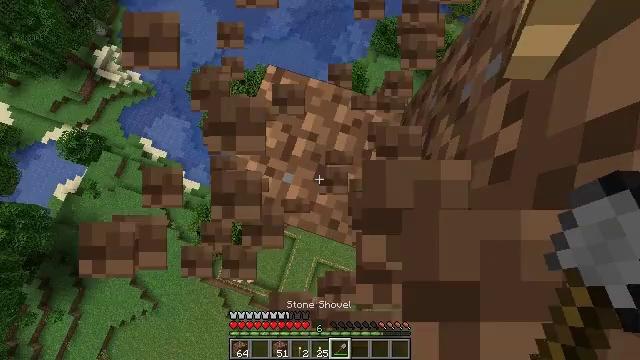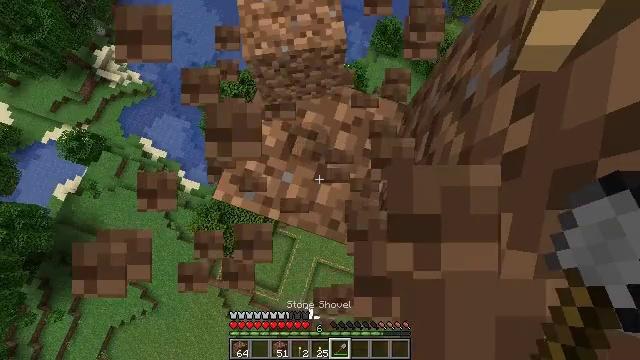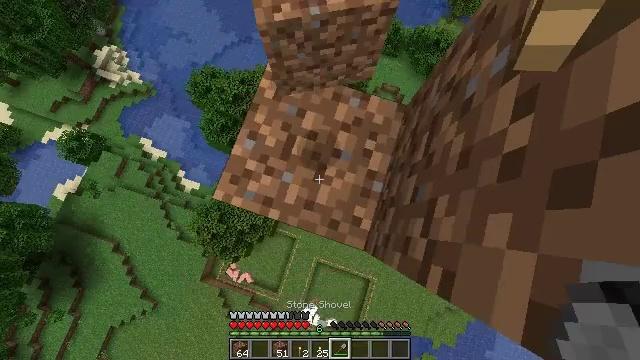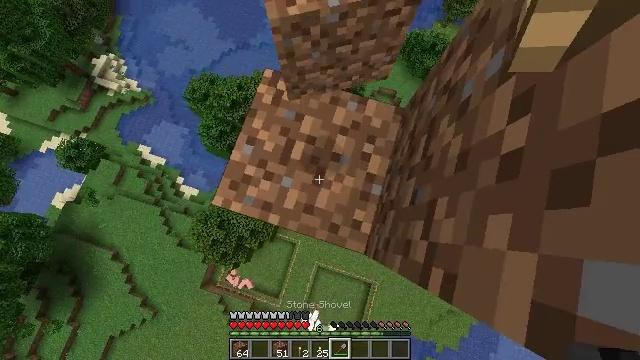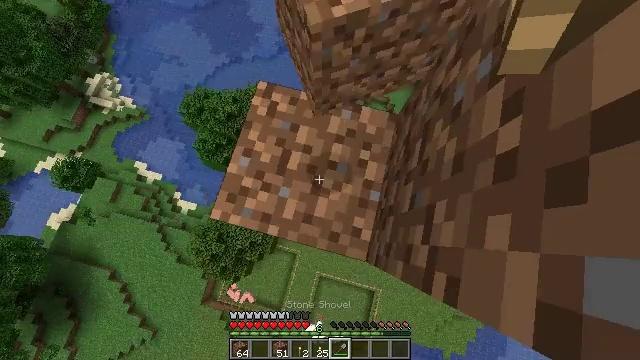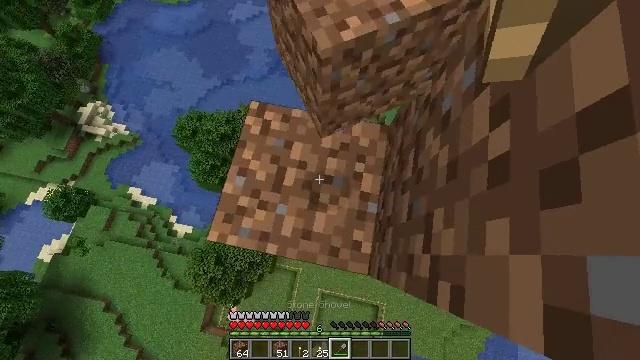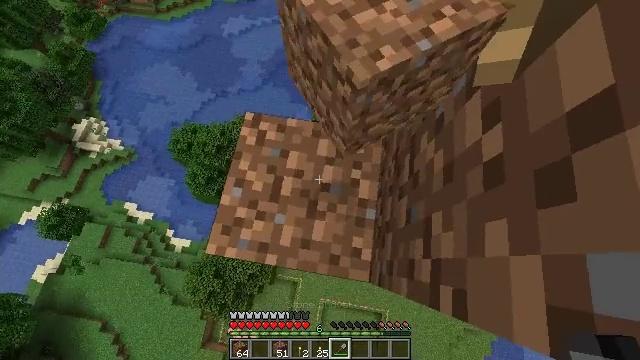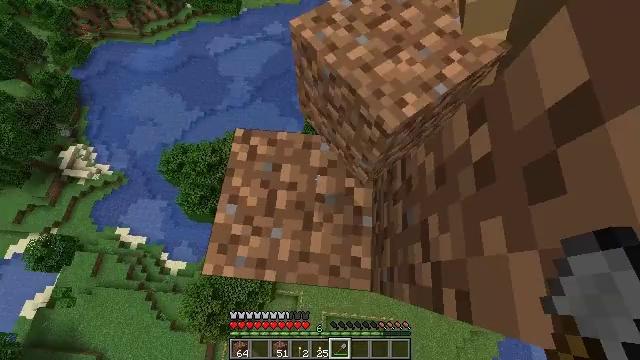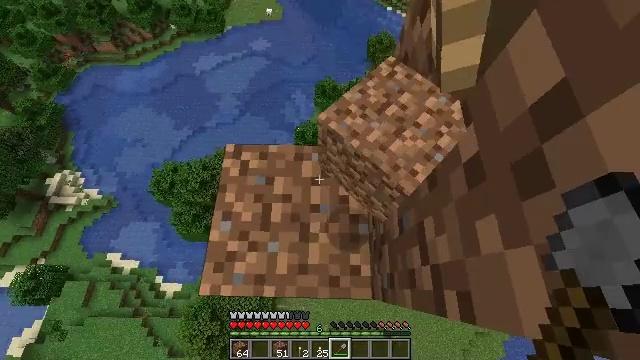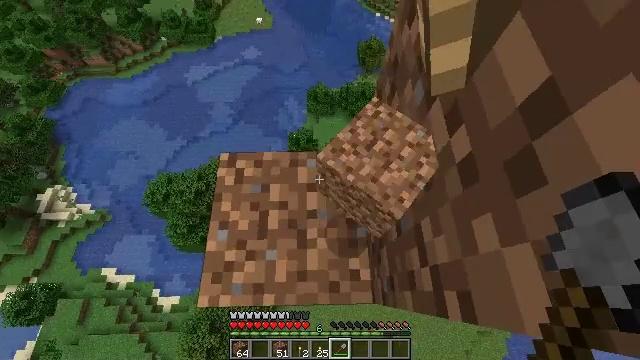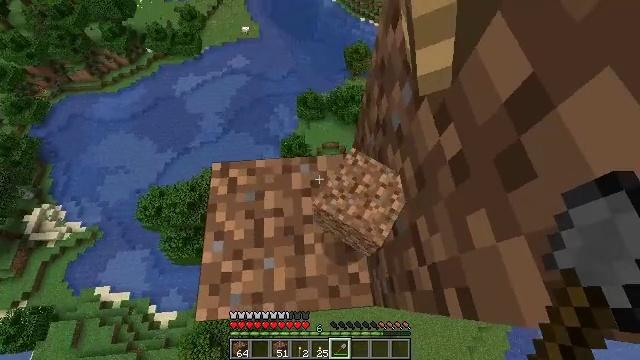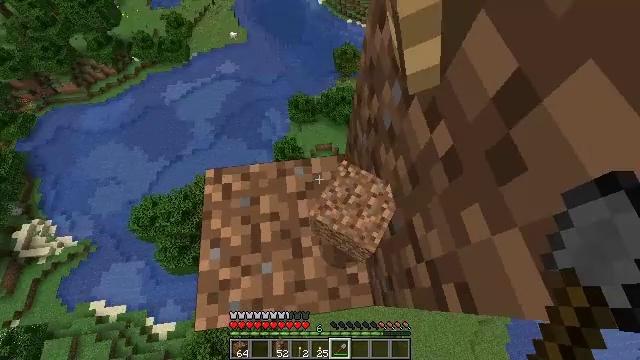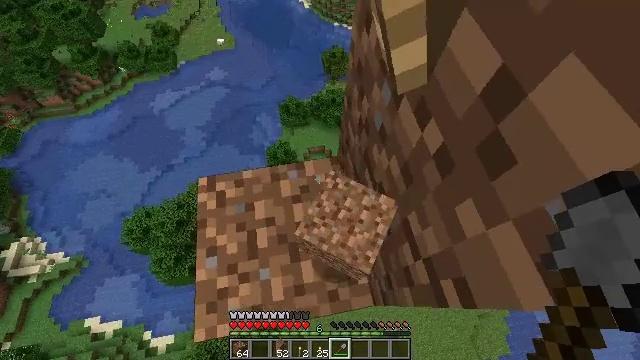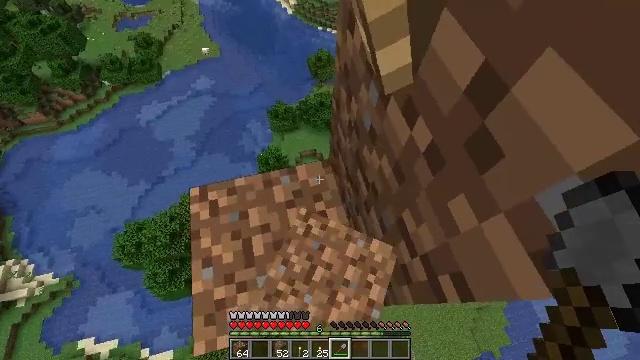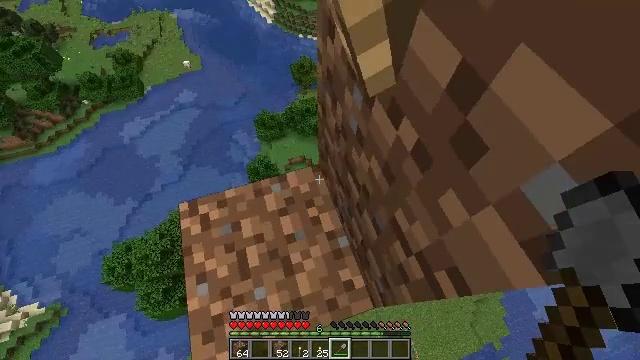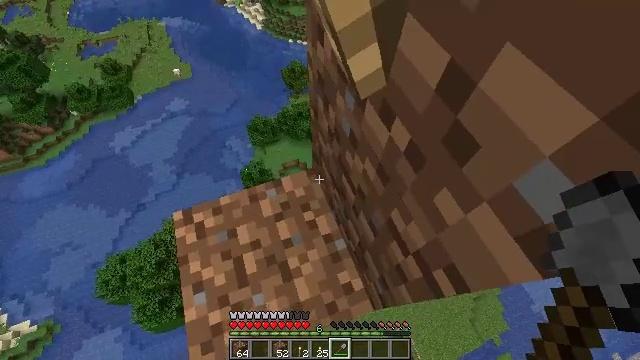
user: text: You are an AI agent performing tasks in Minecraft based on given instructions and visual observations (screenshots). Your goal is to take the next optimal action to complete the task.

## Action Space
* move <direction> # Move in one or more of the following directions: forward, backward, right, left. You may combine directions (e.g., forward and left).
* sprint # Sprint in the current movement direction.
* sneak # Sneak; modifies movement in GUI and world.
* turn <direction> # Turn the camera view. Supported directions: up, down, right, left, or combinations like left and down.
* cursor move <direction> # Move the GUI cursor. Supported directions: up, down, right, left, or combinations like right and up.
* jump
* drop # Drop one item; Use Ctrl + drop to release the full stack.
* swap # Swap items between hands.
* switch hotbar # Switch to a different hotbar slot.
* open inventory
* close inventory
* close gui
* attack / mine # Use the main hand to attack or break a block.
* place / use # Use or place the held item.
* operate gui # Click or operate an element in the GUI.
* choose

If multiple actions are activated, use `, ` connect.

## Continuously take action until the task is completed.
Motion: motion action
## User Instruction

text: Gather the wall torch from the wall.
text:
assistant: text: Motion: no_op
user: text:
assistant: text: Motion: no_op
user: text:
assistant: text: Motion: turn right
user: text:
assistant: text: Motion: turn right and up
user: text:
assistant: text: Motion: turn right and up
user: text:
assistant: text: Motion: turn right and up
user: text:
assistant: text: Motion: turn right and up
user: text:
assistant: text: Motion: turn right and up
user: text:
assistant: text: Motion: turn right and up
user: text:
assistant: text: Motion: turn right and up
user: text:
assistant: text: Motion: turn right
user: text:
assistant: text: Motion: turn right
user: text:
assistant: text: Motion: turn right
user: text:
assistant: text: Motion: turn right and up
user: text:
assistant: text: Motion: turn right
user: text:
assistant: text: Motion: turn right
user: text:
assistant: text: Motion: turn right
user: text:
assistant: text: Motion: turn right
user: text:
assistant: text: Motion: no_op
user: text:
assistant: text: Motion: move forward
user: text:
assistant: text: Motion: move forward, turn right
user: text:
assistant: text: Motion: move forward, turn right
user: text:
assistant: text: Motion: turn right
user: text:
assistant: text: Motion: turn right
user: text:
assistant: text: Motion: turn right
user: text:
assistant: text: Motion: turn right
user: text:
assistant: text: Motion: turn right
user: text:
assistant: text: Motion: no_op
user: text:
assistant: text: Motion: no_op
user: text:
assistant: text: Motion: no_op